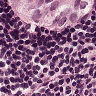
Metastatic tissue present: yes